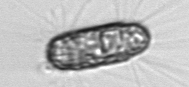
Label: Corethron_hystrix